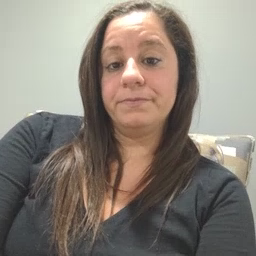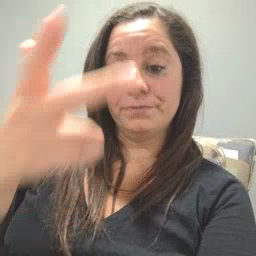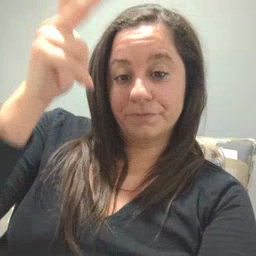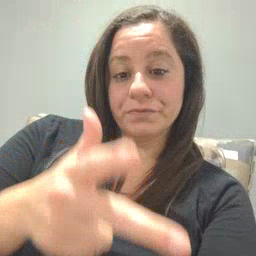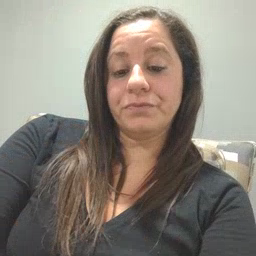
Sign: helicopter